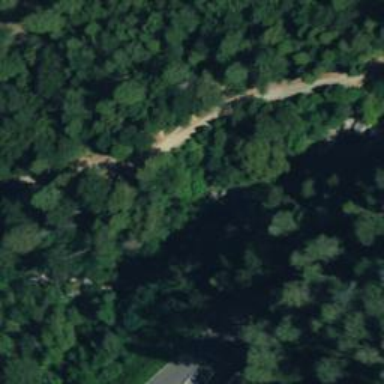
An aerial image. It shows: Footway on suspension bridge.